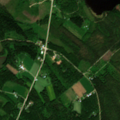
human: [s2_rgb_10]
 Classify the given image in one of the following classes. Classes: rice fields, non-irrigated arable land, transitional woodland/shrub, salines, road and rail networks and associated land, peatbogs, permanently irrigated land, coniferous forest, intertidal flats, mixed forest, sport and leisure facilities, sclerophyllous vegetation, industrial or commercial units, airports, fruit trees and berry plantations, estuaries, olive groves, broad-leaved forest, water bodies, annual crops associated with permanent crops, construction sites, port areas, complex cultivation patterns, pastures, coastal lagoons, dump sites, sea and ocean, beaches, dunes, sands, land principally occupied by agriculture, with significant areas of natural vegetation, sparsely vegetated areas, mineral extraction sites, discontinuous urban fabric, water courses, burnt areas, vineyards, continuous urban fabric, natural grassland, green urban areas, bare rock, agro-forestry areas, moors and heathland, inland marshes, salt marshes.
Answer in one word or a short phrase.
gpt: land principally occupied by agriculture, with significant areas of natural vegetation, broad-leaved forest, coniferous forest, mixed forest, transitional woodland/shrub, water bodies